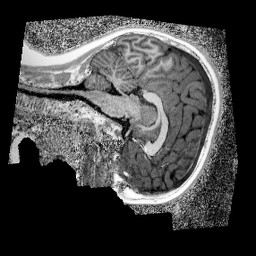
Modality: UNIT1_denoised
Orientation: sagittal
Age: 10
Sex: male
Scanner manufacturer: siemens
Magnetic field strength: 3 T
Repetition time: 4 s
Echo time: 0.00299 s